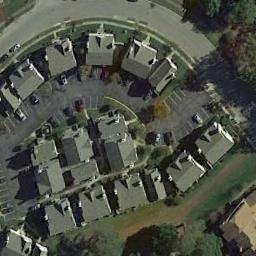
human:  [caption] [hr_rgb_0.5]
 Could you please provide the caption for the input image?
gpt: Residential areas are sparsely spaced .

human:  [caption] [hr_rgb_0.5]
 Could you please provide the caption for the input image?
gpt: A dense residential area with a parking lot and lots of houses arranged neatly is surrounded by some roads .

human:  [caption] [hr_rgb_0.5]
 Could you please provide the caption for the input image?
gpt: The dense residential is on the grass next to the road .

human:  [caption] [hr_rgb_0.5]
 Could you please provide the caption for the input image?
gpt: There are many roads and neatly arranged houses and trees and large lawns in densely populated areas .

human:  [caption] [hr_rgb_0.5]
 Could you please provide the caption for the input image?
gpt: There are many gray buildings arranged neatly on dense residential area .